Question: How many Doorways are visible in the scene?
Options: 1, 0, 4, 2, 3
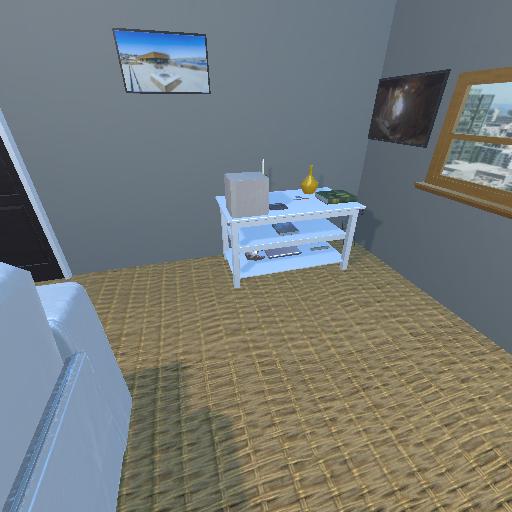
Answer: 1